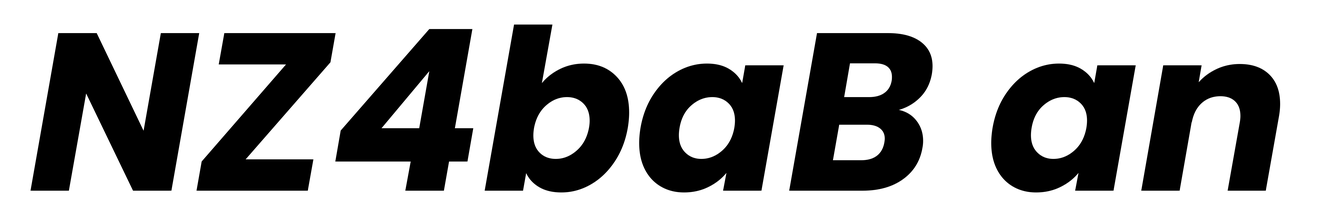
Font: Poppins-BoldItalic